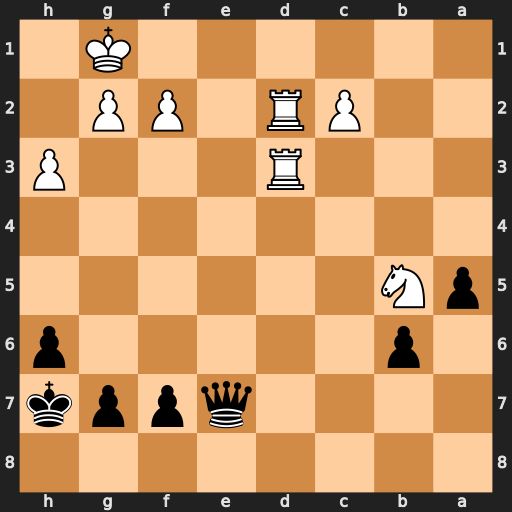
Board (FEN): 8/4qppk/1p5p/pN6/8/3R3P/2PR1PP1/6K1
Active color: b
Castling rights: -
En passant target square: -
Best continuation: Qe1+ Kh2 Qe5+ g3 Qxb5